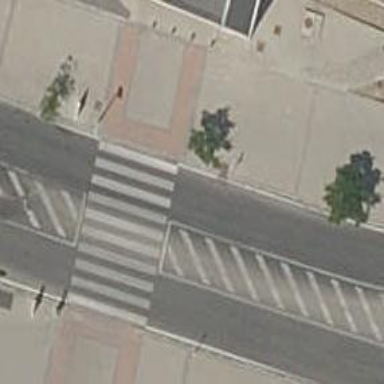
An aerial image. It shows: Zebra crossing on the road.